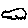
Label: car